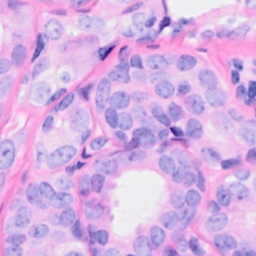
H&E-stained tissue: Breast